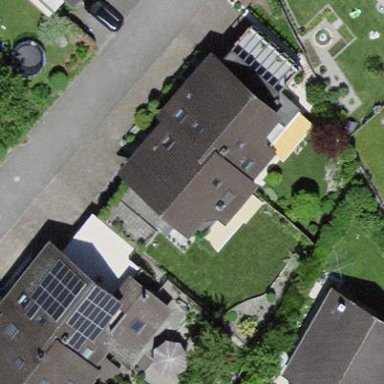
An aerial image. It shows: Terrace building.